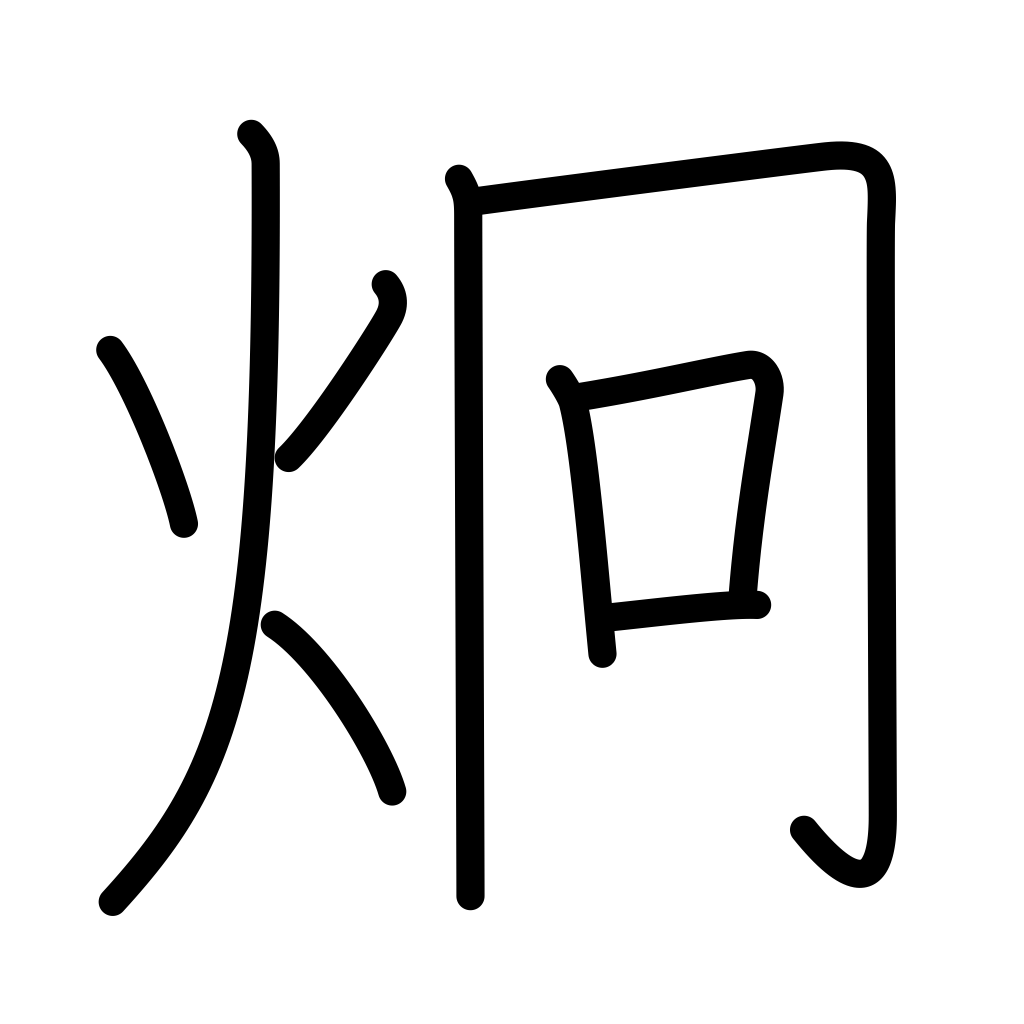
Meaning: light, clear